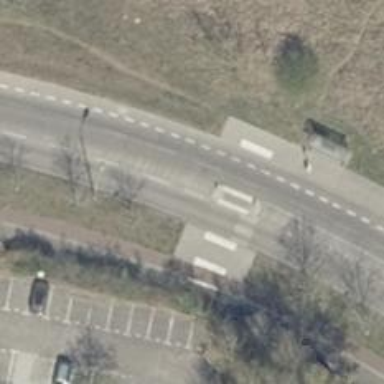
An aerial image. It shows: Uncontrolled crossing with pedestrian island.